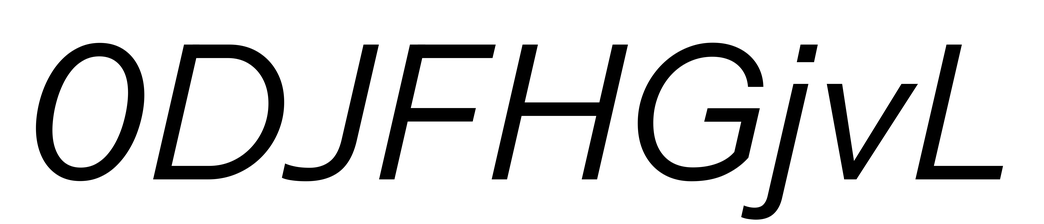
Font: InstrumentSans-Italic_Italic